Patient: sex M, age 76
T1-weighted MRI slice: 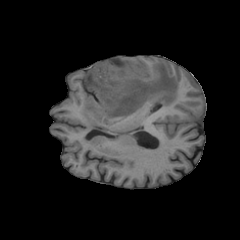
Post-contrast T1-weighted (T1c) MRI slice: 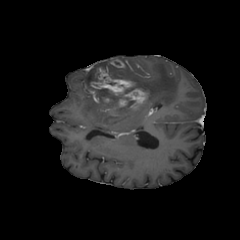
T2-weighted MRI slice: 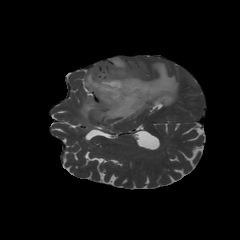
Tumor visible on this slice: yes
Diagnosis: Glioblastoma, IDH-wildtype
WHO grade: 4